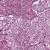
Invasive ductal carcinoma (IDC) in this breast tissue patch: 1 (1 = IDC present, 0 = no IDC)